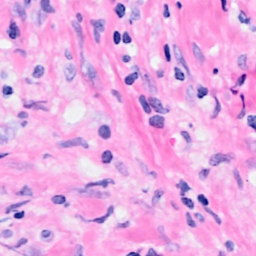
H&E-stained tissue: Breast